Question: My program runs the first For loop correctly then skips the Cin's on the 2nd and 3rd cycle. Then when the loop is finished it goes on to calculate the BMI of the first index <URL> and [2] because no information was inputted because the cin's were skipped.
'''
#include "stdafx.h"
#include <iostream>
#include <string>
using namespace std;
struct Patient
{
double height;
double weight;
int age;
bool isMale;
};
int main()
{
Patient Patients[3];
for (int i = 0; i < 3; i++) {
cout << "Patient "<< i << " Height: ";
cin >> Patients[i].height;
cout << "Patient " << i << " Weight: ";
cin >> Patients[i].weight;
cout << "Patient " << i << " Age: ";
cin >> Patients[i].age;
cout << "Is Patient " << i << " Male True or False: ";
cin >> Patients[i].isMale;
cout << endl << endl;
}
cout << endl << endl;
for (int i = 0; i < 3; i++) {
float BMI = Patients[i].weight / (Patients[i].height *Patients[i].height);
cout << "Patient " << i << " Has A BMI of: " << BMI << endl << endl;
}
return 0;
}
'''
This is the console where you can see after the first loop all the cin's are skipped but the first loop was correctly stored as it couted the BMI of the first index:

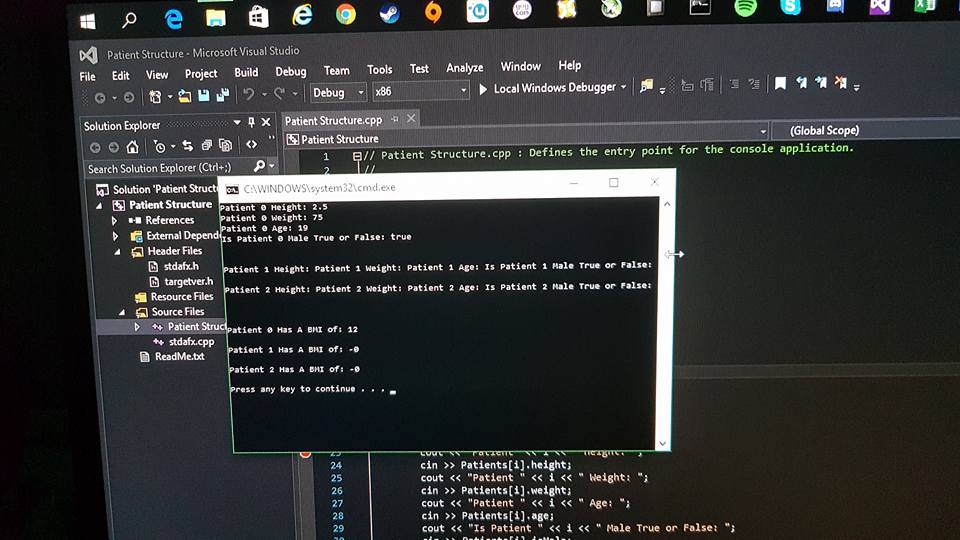
Answer: You see that you are having an error at the end of the loop. You can see from iterations 2 and 3 that 'cin' is not behaving the same way each time. There are a couple of error state flags that come from 'ios' that will help you see what's going wrong here. See <URL> for details. If you add those checks:
'''
for (int i = 0; i < 3; i++) {
cout << "Patient " << i << " Height: ";
cin >> Patients[i].height;
cout << "Patient " << i << " Weight: ";
cin >> Patients[i].weight;
cout << "Patient " << i << " Age: ";
cin >> Patients[i].age;
cout << "Is Patient " << i << " Male True or False: ";
cin >> Patients[i].isMale;
cout << cin.good() << '
';
cout << cin.eof() << '
';
cout << cin.fail() << '
';
cout << cin.bad() << '
';
cout << endl << endl;
}
'''
What you will see if that 'cin' is no longer 'good', it is not 'eof' it is 'fail', and it is not 'bad'. While the 'fail' bit is set, 'cin' will not work. Hence you see the result. Looking at the chart in the link you see this:
> Logical error on i/o operation
You were preforming an i/o operation of inserting "true" into a 'bool'. The word true is probably stored as a character array or string, not a boolean. How should 'cin' convert this to a boolean? You need to trap your input and convert it into a 'bool' or switch to use an input that can be explicitly converted into a 'bool'.
For example:
'''
cout << "Is Patient " << i << " Male? (1 for Male, 0 for Female):";
cin >> Patients[i].isMale;
'''
In this case the 'cin' recognizes '1' and '0' as integers and can convert an integer into a boolean. 0 is false, everything else is true. Another option is to let the library do it and use 'boolalpha'. You can read about it <URL>.
This shows a larger issue. What happens if I write "two point five" as the answer to height? In this case we can assume some intelligence on the part of the user, but thinking about things like this will help write more robust code in the future.